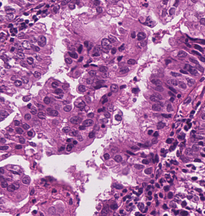
Tumor epithelial tissue: yes
Tumor-associated stroma tissue: no
Normal tissue: no